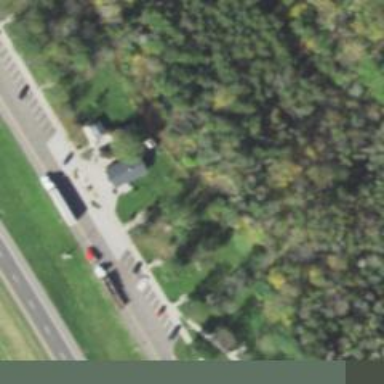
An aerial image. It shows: Rest area along the road.